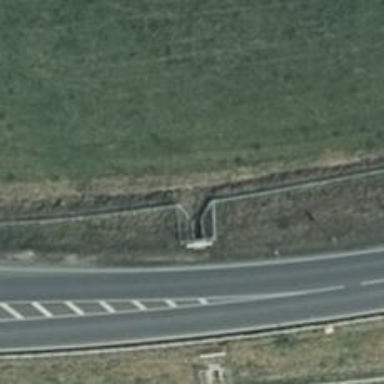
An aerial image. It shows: Wildlife crossing tunnel.